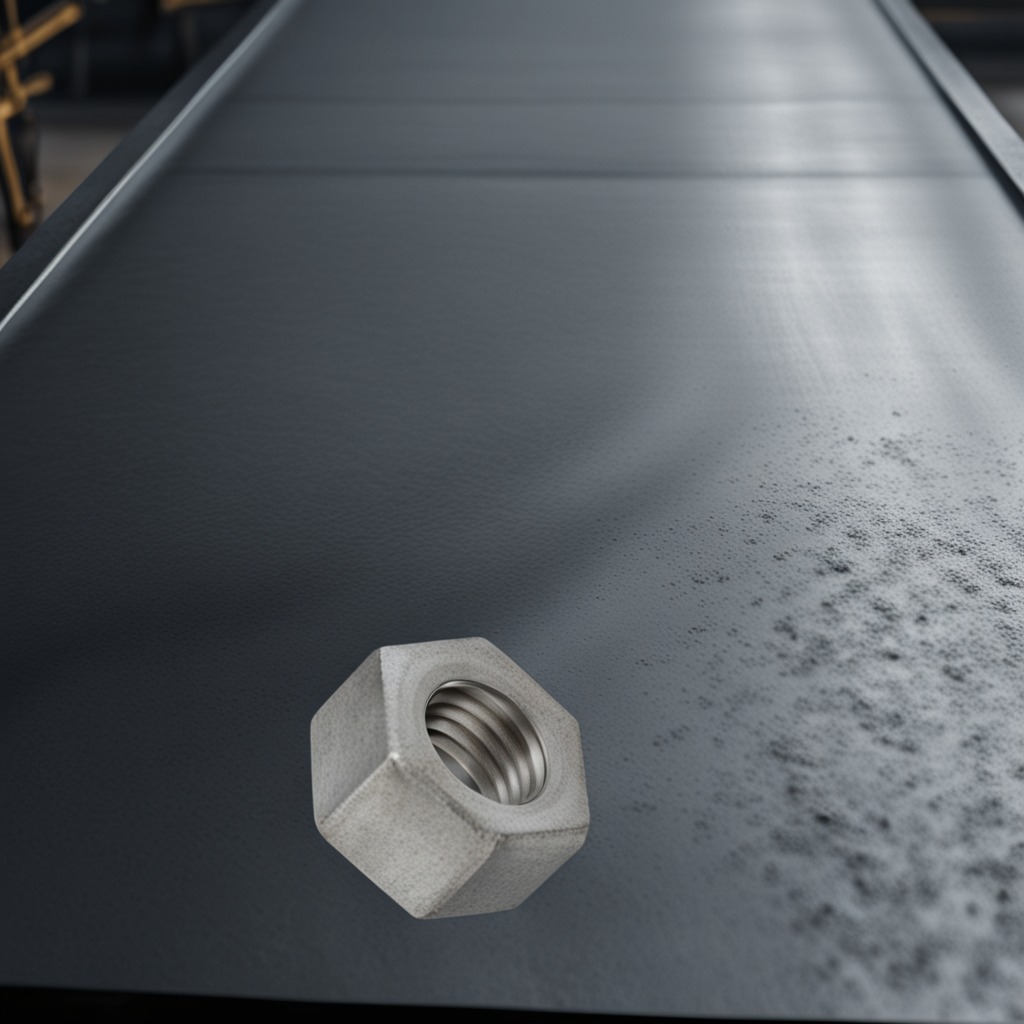
A metal nut is lying on a cold steel table in a mining workshop gritty textures.